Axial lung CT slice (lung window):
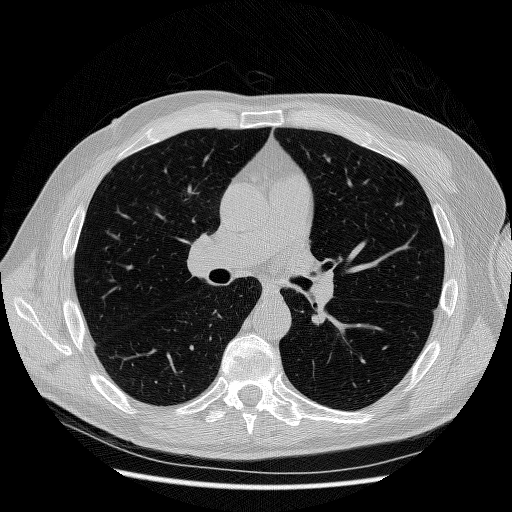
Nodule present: no